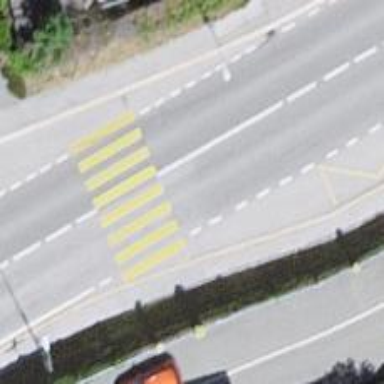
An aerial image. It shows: Zebra crossing on the road.